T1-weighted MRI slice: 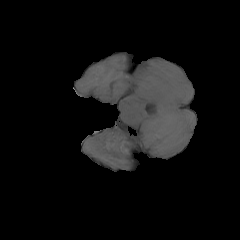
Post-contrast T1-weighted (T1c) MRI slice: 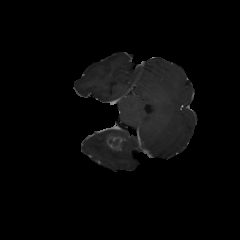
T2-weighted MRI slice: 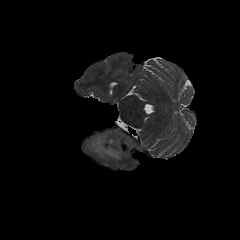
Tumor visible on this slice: yes